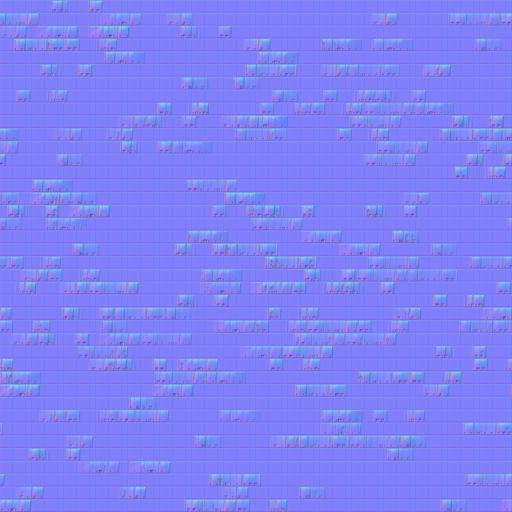
building facade glass night window